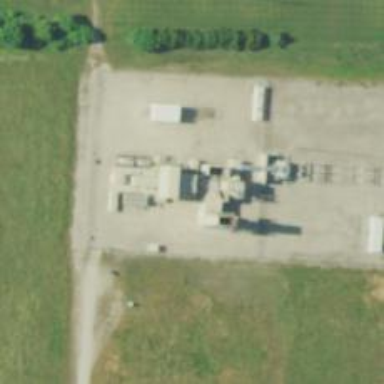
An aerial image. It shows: Gas turbine generator powered by gas.